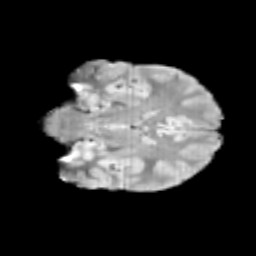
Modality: T2w
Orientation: coronal
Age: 11
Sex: male
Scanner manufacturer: siemens
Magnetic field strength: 3 T
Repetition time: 3.8 s
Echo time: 0.07 s